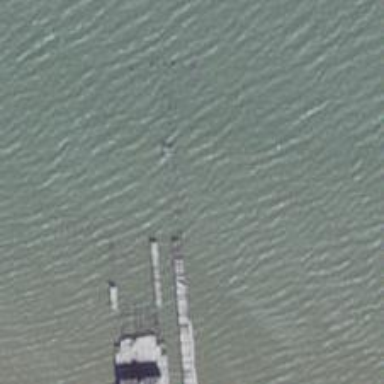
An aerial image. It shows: Ruined pier.